Aerial crown-view tile of a tropical tree (Barro Colorado Island, Panama), acquired 20240918:
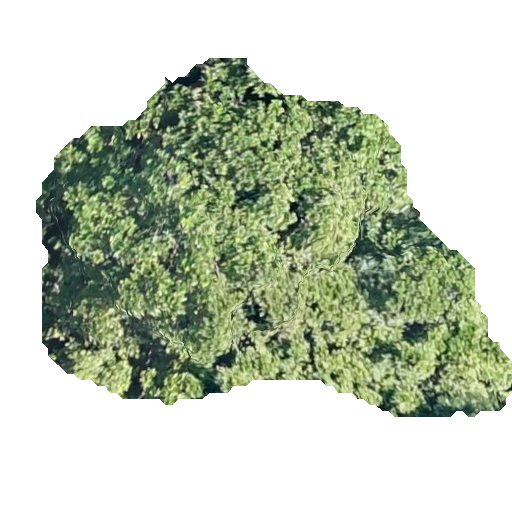
Species: Anacardium excelsum
GBIF accepted scientific name: Anacardium excelsum
Crown area: 183.684 m²